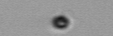
Label: nanoplankton_mix